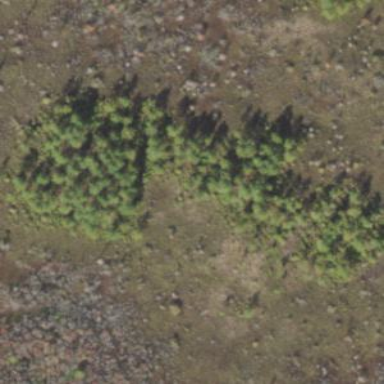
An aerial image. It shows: Forest dominated by needle-leaved trees.